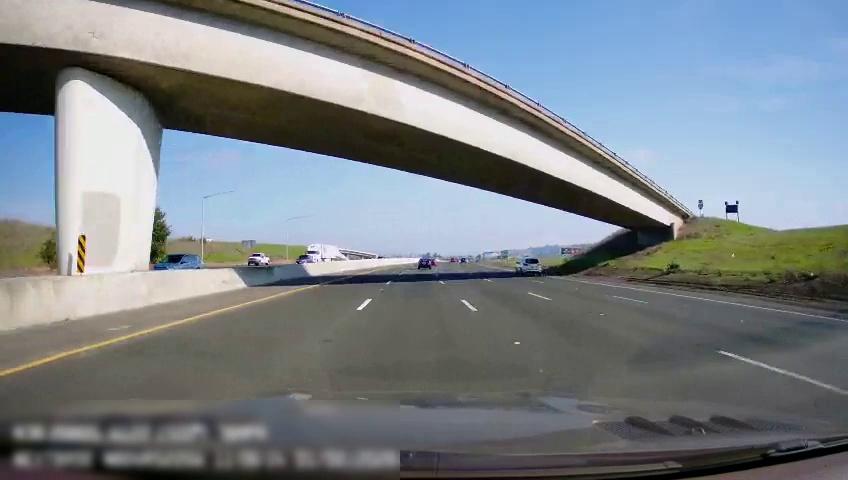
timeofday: Day
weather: Sunny
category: Drivable Space
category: Vehicles | Car
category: Vehicles | SUV
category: Drivable Space
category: Vehicles | SUV
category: Vehicles | Truck
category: Vehicles | Other LV
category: Vehicles | Car
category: Lanes | Current Lane
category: Lanes | Alternate Lane
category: Lanes | Current Lane
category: Lanes | Alternate Lane
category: Lanes | Alternate Lane
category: Lanes | Alternate Lane
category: Traffic | Signs